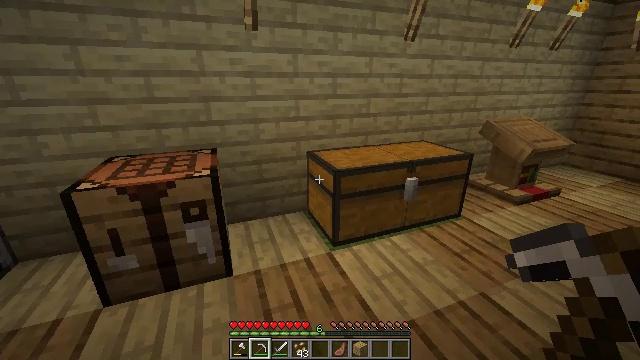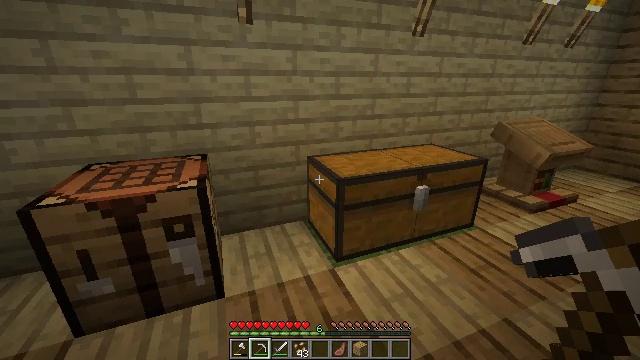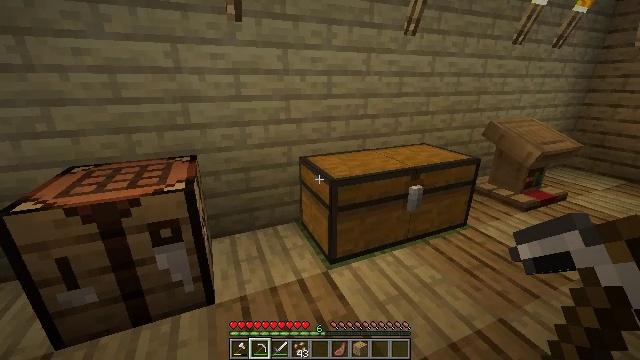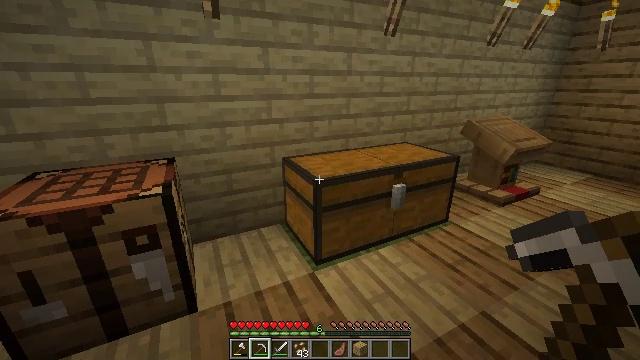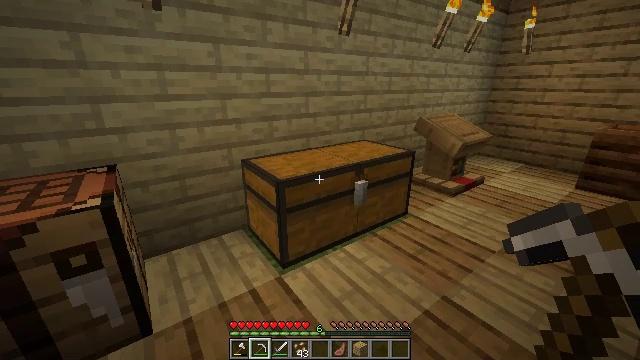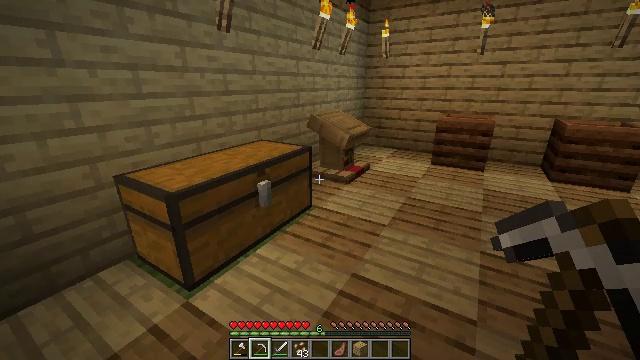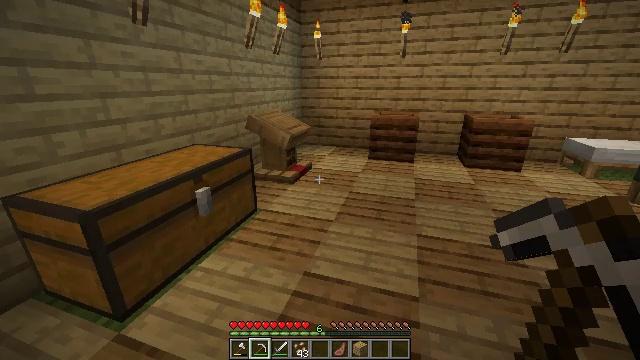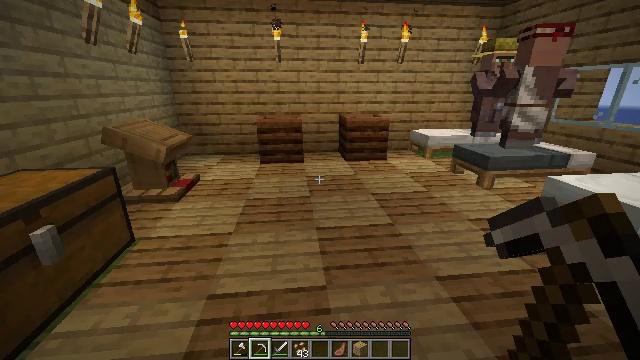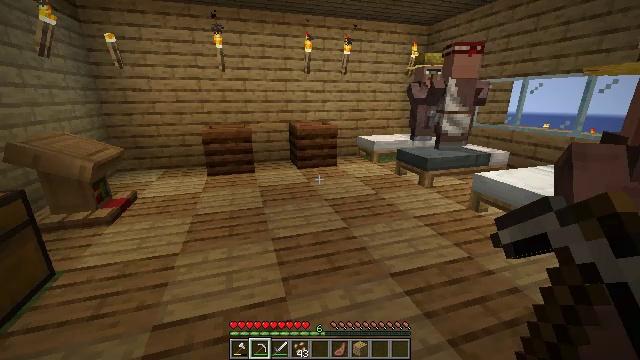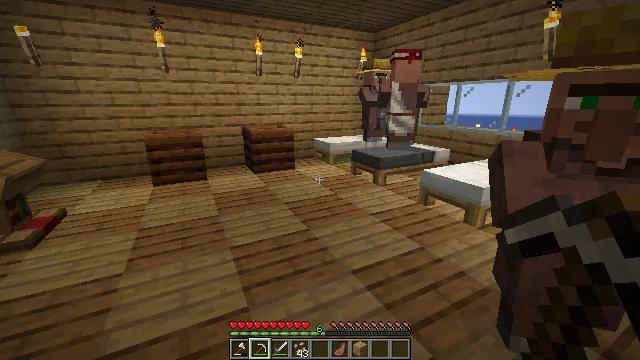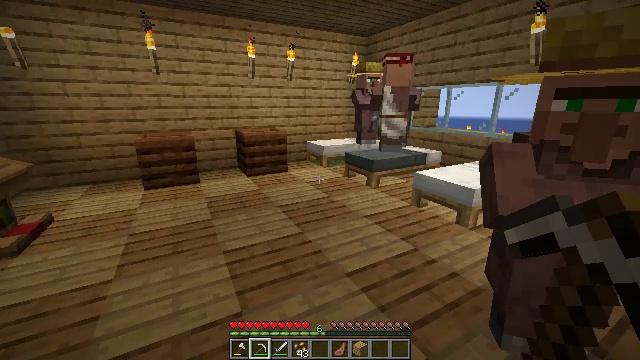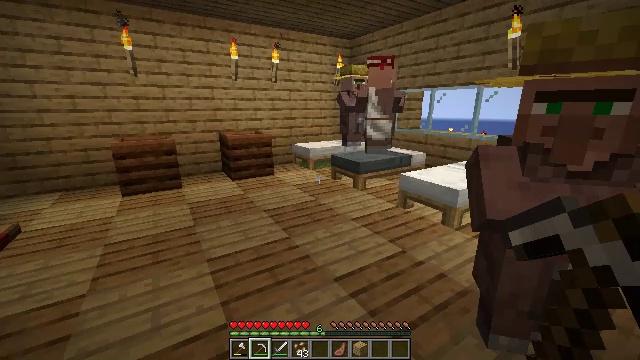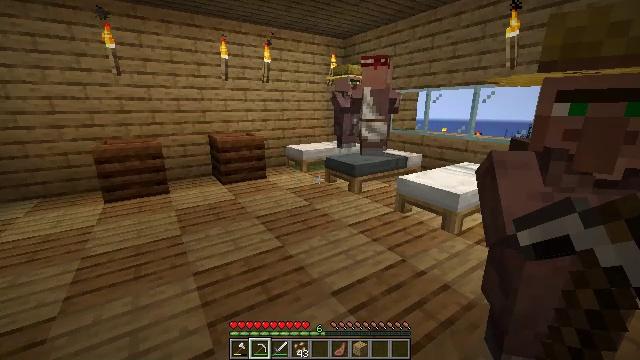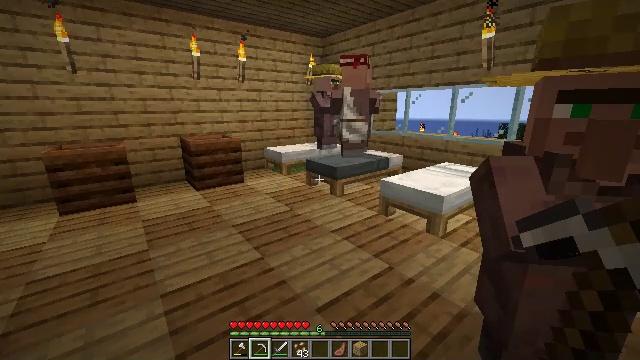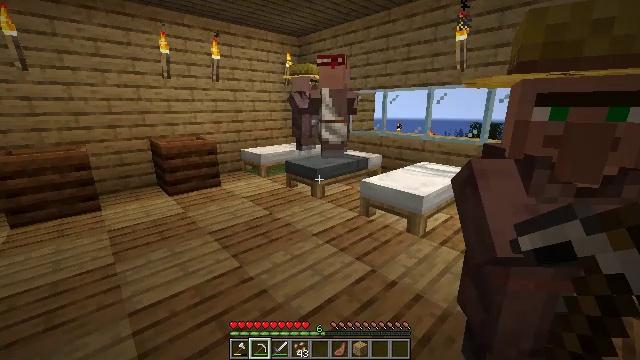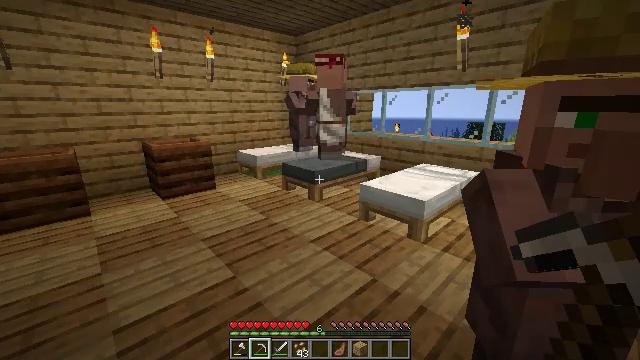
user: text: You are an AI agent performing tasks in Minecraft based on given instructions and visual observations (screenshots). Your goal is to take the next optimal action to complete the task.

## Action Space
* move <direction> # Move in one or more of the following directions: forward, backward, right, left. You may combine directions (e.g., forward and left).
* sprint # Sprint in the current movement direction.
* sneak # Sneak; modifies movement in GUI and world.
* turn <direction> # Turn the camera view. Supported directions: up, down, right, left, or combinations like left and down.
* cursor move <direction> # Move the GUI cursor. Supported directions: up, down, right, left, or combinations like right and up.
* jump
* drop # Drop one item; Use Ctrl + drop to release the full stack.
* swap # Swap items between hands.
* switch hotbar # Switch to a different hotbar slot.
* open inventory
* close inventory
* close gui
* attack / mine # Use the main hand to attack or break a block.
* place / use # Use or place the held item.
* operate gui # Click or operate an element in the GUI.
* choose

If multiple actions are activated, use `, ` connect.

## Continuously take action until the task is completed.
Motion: motion action
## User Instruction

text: Remove a cooked porkchop from the inventory.
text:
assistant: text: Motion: no_op
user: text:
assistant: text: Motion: turn right
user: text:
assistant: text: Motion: turn right
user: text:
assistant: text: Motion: turn right
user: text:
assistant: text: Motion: turn right
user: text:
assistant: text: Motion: turn right
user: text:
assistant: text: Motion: turn right
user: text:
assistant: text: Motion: turn right and up
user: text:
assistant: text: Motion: turn right
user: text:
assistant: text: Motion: turn right
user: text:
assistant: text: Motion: move forward, turn right
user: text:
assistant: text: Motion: move forward, turn right
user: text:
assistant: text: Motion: move forward, turn right
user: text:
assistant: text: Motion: move forward, turn right
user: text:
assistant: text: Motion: move forward
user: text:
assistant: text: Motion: move forward
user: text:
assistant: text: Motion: move forward
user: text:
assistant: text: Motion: move forward
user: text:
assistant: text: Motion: move forward
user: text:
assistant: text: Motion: move forward
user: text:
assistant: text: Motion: move forward
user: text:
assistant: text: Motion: move forward
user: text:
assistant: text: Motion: move forward
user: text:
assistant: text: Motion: no_op
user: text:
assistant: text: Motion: turn right
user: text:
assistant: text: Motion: turn right
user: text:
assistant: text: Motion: turn right and down
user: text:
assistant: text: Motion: turn right
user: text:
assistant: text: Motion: turn right
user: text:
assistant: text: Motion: turn right